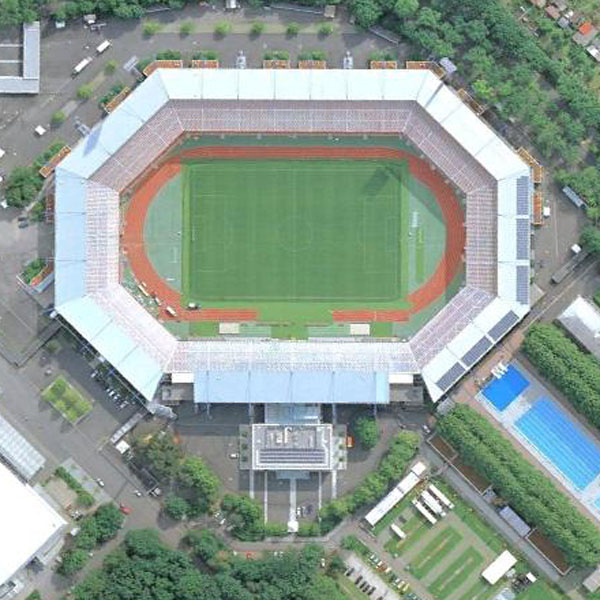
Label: Stadium